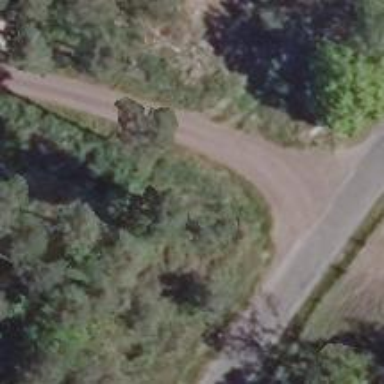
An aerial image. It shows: Emergency access point on the road.